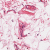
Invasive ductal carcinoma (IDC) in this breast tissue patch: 0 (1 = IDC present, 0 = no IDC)